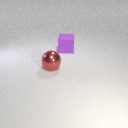
large red metal sphere in front of large purple rubber cube